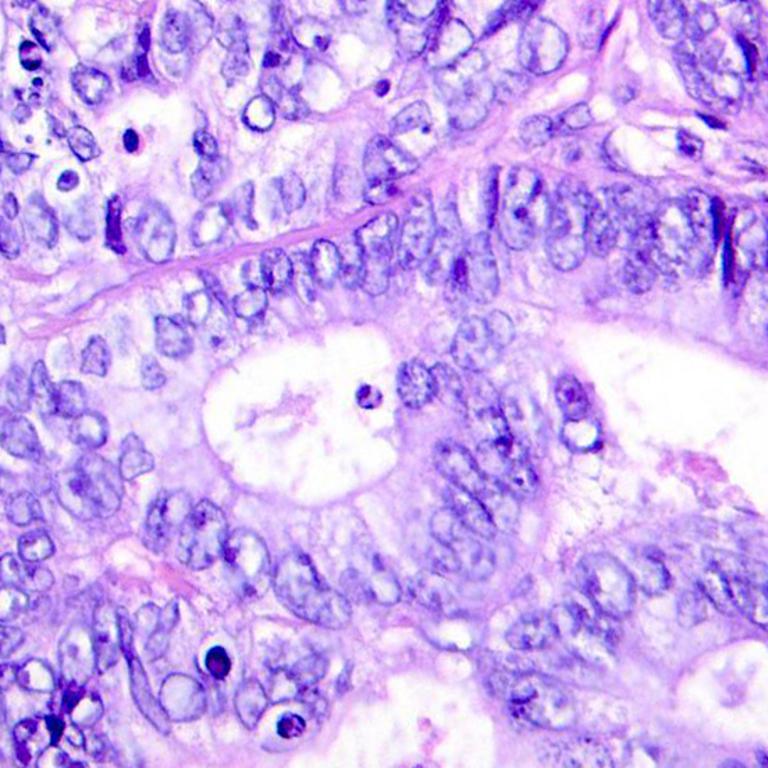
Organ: colon
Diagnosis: adenocarcinomas